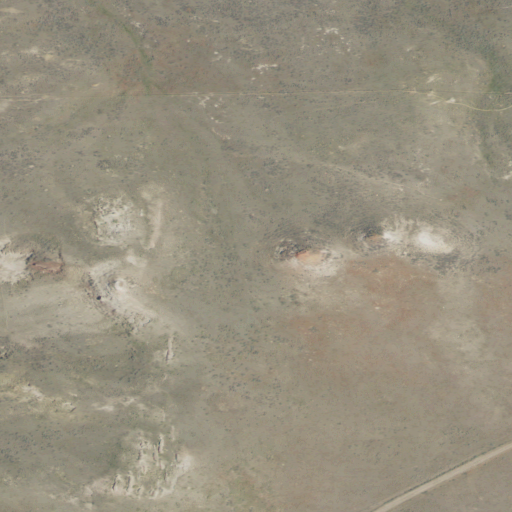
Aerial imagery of mountain in Montana named Three Buttes containing shrub and grassland